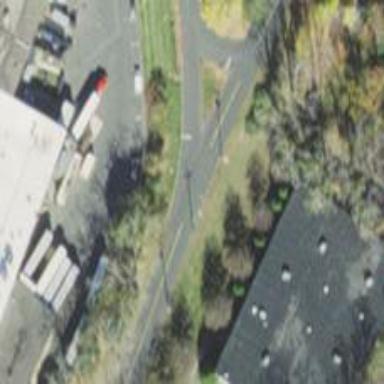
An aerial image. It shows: Road with stop sign.